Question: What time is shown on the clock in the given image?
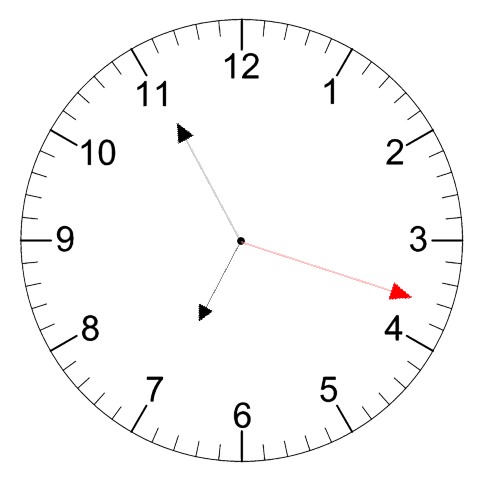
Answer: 06:55:18